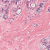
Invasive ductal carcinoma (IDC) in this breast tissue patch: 0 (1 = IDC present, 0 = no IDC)